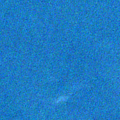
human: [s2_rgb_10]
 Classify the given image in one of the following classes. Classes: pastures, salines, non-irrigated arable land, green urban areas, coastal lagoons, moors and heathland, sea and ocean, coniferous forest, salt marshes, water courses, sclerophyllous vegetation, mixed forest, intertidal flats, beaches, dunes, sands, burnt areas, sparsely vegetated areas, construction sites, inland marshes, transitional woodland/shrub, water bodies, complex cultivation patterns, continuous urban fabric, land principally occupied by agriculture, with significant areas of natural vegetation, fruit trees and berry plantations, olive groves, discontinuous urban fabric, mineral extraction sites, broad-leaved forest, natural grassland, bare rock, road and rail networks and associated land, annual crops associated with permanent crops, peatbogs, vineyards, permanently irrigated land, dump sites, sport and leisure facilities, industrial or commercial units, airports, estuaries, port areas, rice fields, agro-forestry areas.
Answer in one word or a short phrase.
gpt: sea and ocean